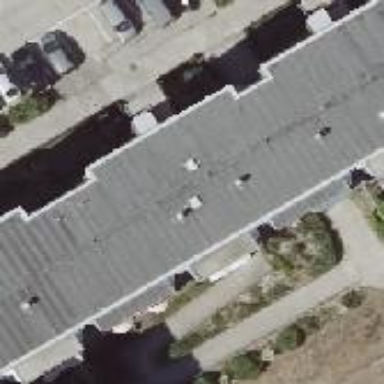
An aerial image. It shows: Flat-roofed apartment building.